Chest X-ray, PA view. Patient: 56 years old, sex M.
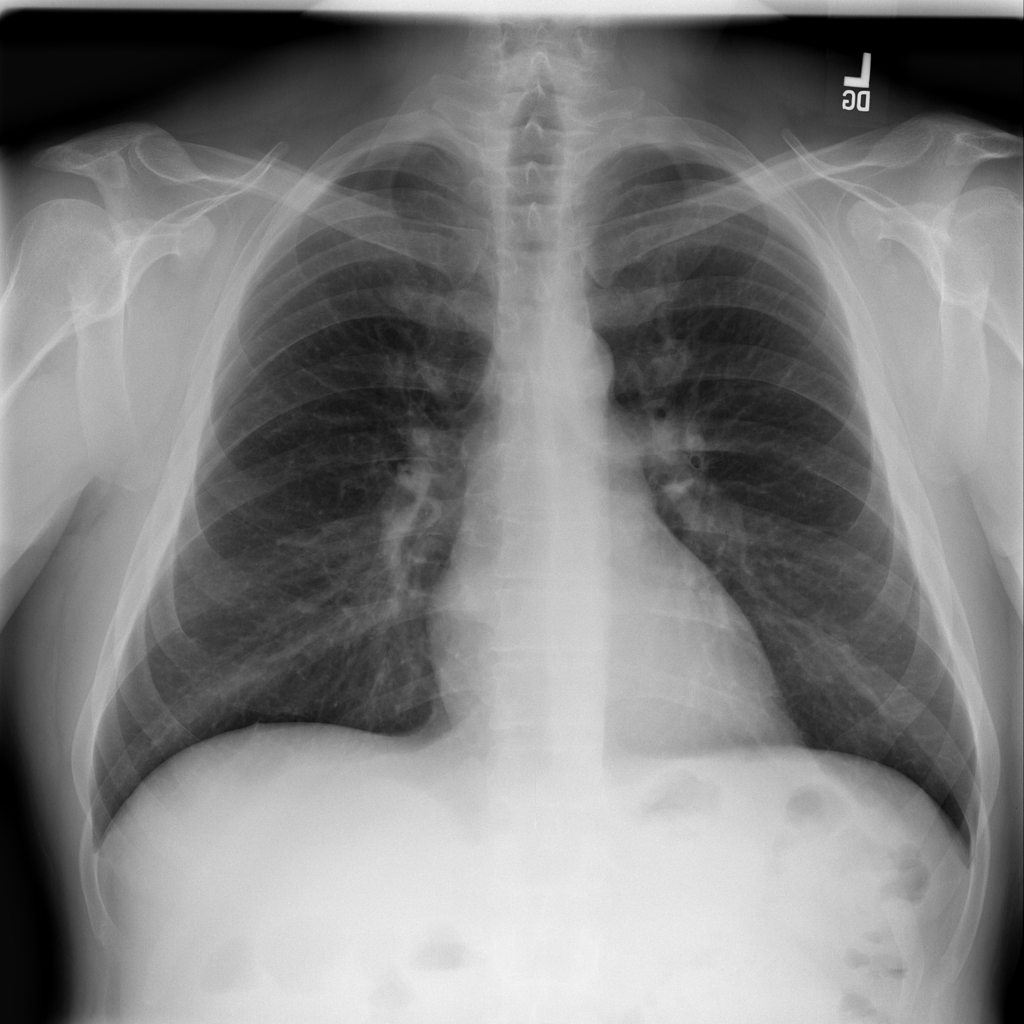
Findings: No Finding